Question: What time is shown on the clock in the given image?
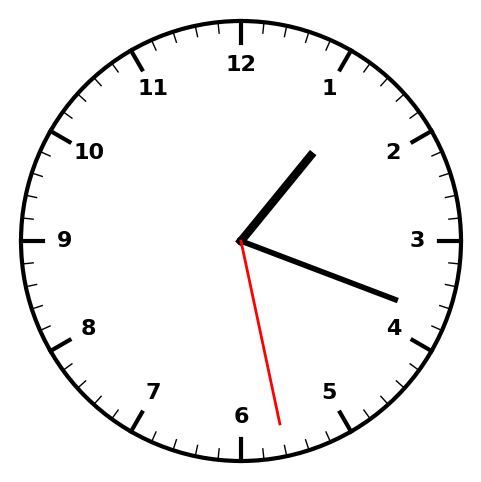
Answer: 01:18:28